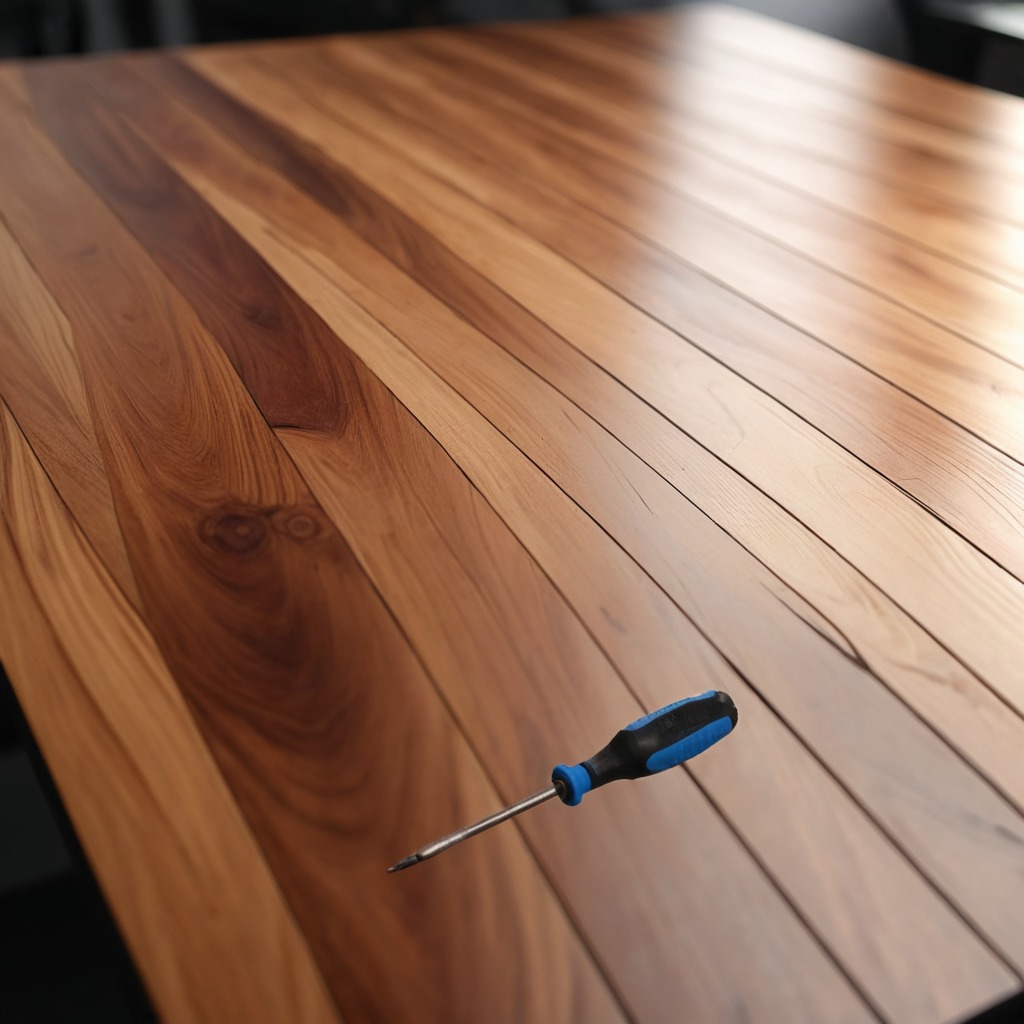
A screwdriver is lying on the wooden table in the carpentry studio.